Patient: sex M, age 66
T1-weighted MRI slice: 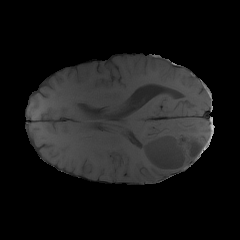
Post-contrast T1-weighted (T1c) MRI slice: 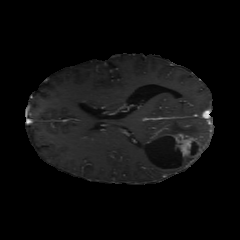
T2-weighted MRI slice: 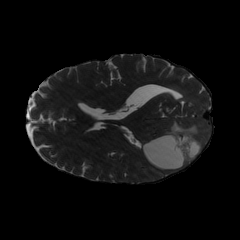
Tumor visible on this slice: yes
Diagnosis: Glioblastoma, IDH-wildtype
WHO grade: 4